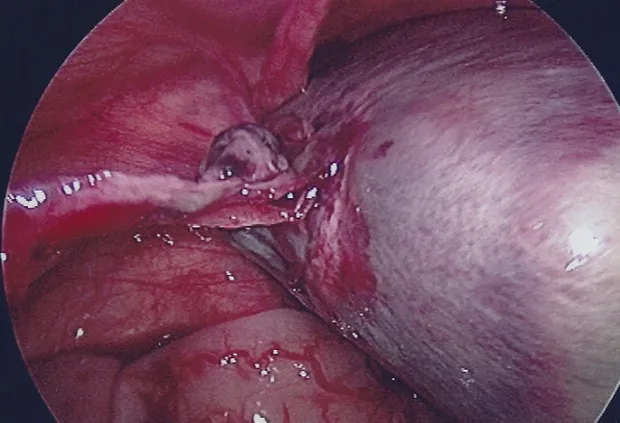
direct visualization via laparoscopic approach revealed a spherical mass, freely floating inside the peritoneal cavity, with an attachment to a small portion of the distal part of the omentum.
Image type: endoscopy (airway_endoscopy)